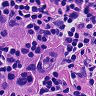
Metastatic tissue present: yes